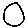
Label: circle